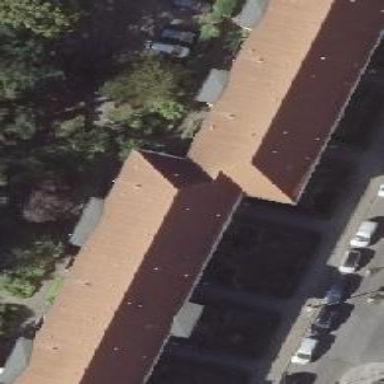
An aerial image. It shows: Hipped roof apartment building.